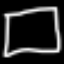
Label: square